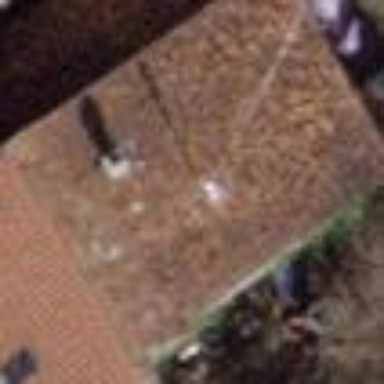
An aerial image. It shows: Terrace building.